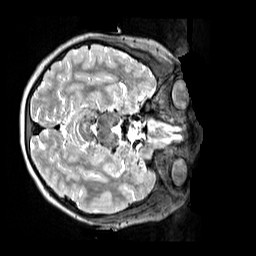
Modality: T2w
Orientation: axial
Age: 9
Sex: female
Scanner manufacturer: siemens
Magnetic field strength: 3 T
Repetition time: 3.2 s
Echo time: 0.408 s